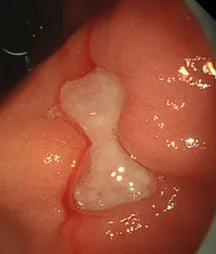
Upper gastrointestinal endoscopic images showing. A deep, large mucosal ulcer in the angular incisure.
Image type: endoscopy (gi_endoscopy)